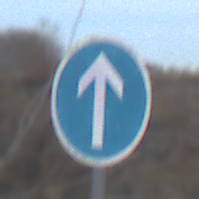
Verkehrszeichen: VorgeschriebeneFahrtrichtungGeradeaus
Umgebung: Outdoor, Suburban
Tageszeit: MorningAfternoon
Wetter: Overcast
Licht: Natural
Jahreszeit: NotSpecified
Kontrast: LowContrast